Question: for the purpose of tryout I after reading <URL>, I wanted to create an Object which directly inherits from XMLHttpRequest like this:
'''
function Request( url ){
XMLHttpRequest.call( this );
};
Request.prototype = Object.create(
new XMLHttpRequest(),{
'constructor' : {
'value' : Request,
'enumerable' : true
},
'toString' : {
'value' : function(){
return '[Object Request]';
},
'enumerable' : true
}
});
'''
That itself does not cause any trouble, but when I try to use a Instance. just after creation the call to the inherited .open( method, location ) -method makes the browser throw this error:

Does anybody has an idea why this error is throw? I tried this technique of inheritance with other Objects and it worked very fine, so why not with the XMLHttpRequest?
Greetings philipp
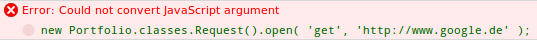
Answer: Most DOM constructors cannot be inherited from. I wonder you did not get a 'WRONG_THIS_ERROR'...
> I tried this technique of inheritance with other Objects and it worked very fine
It works for function constructors because their <URL>.
> Why not with the XMLHttpRequest?
Because it is a native object and its '[[construct]]' will invoke some native code, instead of '[[call]]'ing a function body. Actually it's '[[call]]' behavior will be defined to work as like it was '[[construct]]', so that 'XMLHttpRequest' can be invoked without 'new' but will return a new instance as well. You can try 'xhr = XMLHttpRequest.call(anything)' - it will not alter 'anything', but return a new object.
Instead of inheriting from it (or even extending the native prototype), build a wrapper around it.